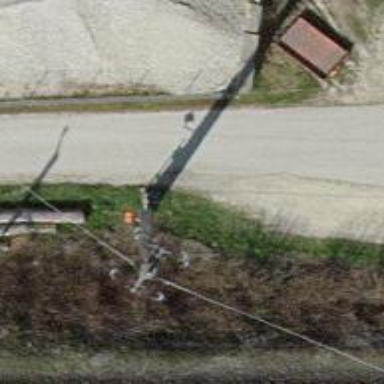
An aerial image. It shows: Pole supporting roof covering pipeline marker.